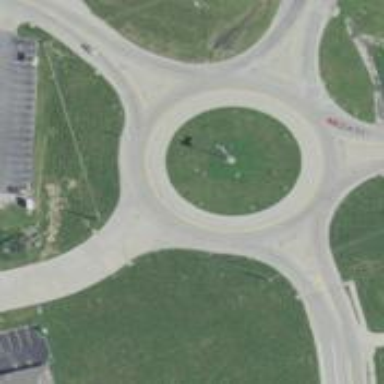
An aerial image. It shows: Secondary road around roundabout.